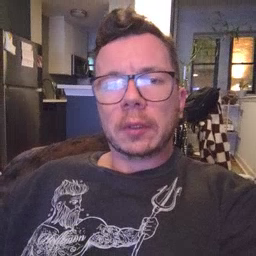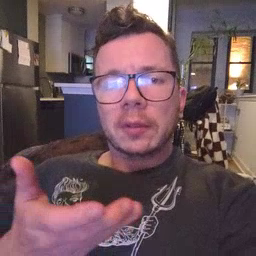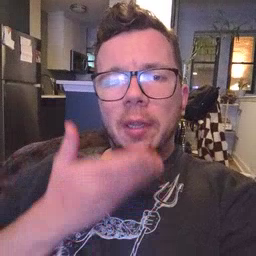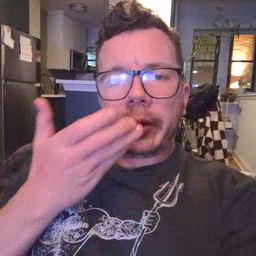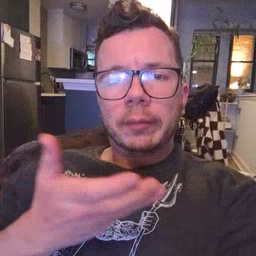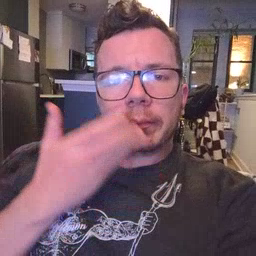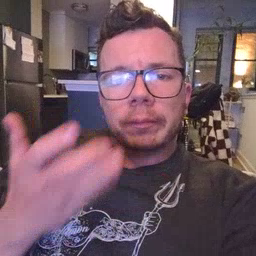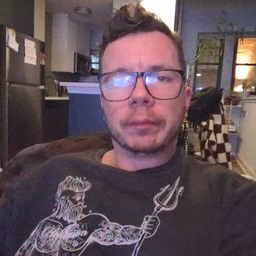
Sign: cereal